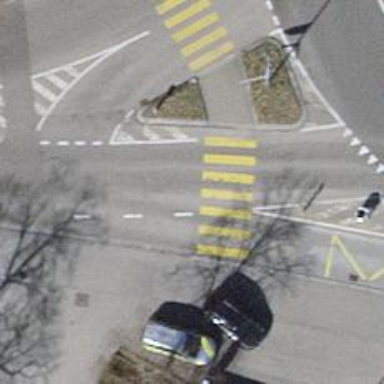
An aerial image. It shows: Tertiary road with asphalt surface and separate sidewalk.